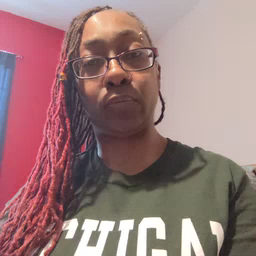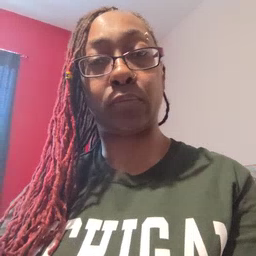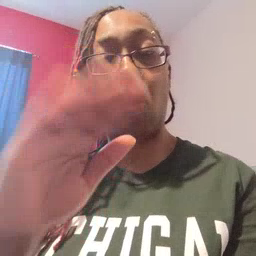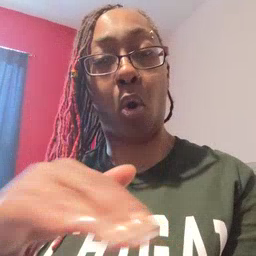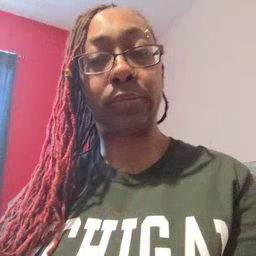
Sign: on